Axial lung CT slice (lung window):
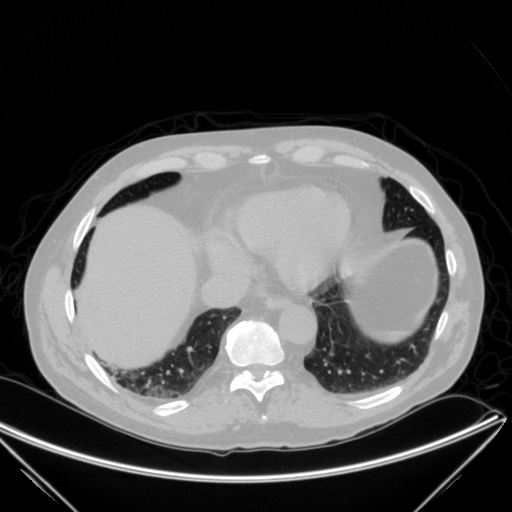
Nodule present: no